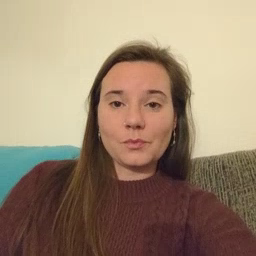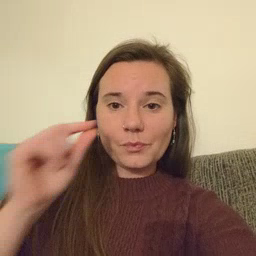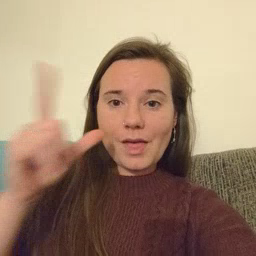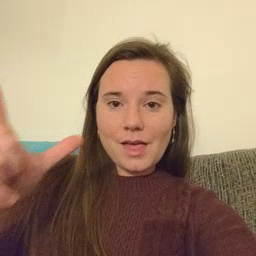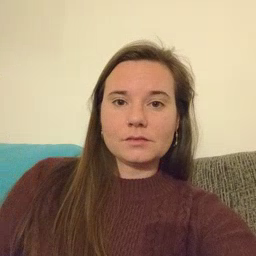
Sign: wake